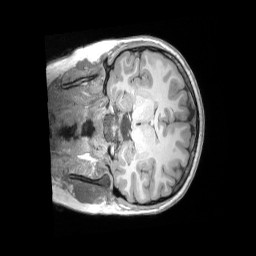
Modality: T1w
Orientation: coronal
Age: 10
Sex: female
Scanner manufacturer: siemens
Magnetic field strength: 3 T
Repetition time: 2.53 s
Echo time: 0.00164 s